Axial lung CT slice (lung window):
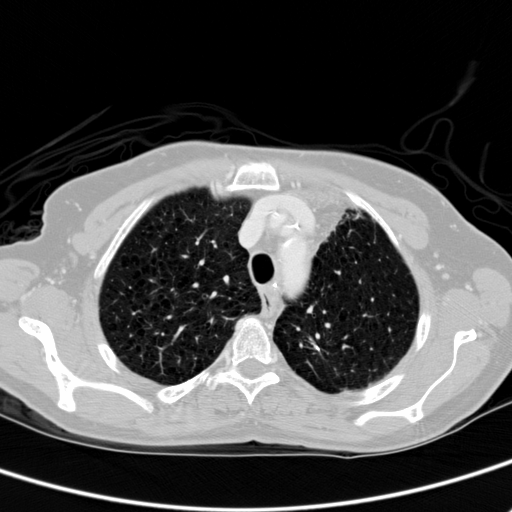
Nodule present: no